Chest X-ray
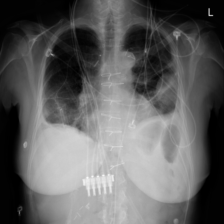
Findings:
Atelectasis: positive
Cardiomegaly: negative
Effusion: negative
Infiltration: negative
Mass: negative
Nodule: negative
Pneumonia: negative
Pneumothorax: negative
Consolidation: negative
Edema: negative
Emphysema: negative
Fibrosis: negative
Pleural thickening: negative
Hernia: negative